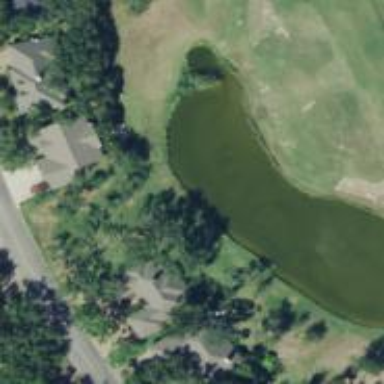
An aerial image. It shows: Water hazard in golf course. The hazard is natural water feature.